Aerial crown-view tile of a tropical tree (Barro Colorado Island, Panama), acquired 20240611:
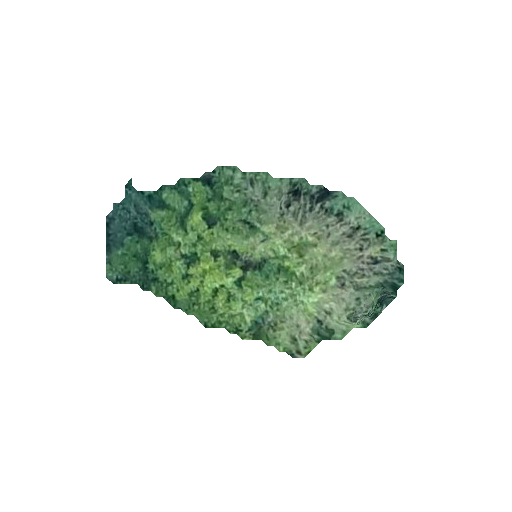
Species: Quararibea stenophylla
GBIF accepted scientific name: Quararibea stenophylla
Crown area: 60.677 m²